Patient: sex F, age 65
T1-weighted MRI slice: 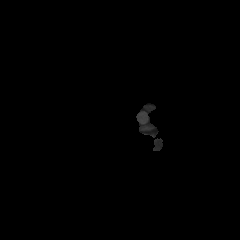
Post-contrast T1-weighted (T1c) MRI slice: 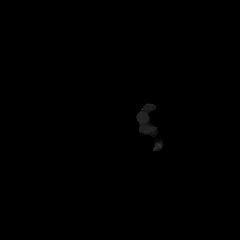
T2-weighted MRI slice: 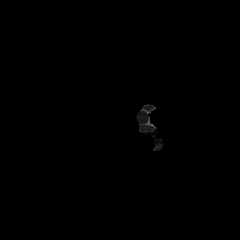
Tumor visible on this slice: no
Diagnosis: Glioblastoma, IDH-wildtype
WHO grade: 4